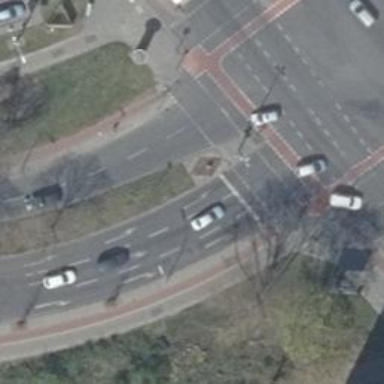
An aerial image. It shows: Footway that serves as traffic island.